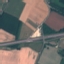
Land use / land cover class: Highway